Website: bh-photo
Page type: billing-address
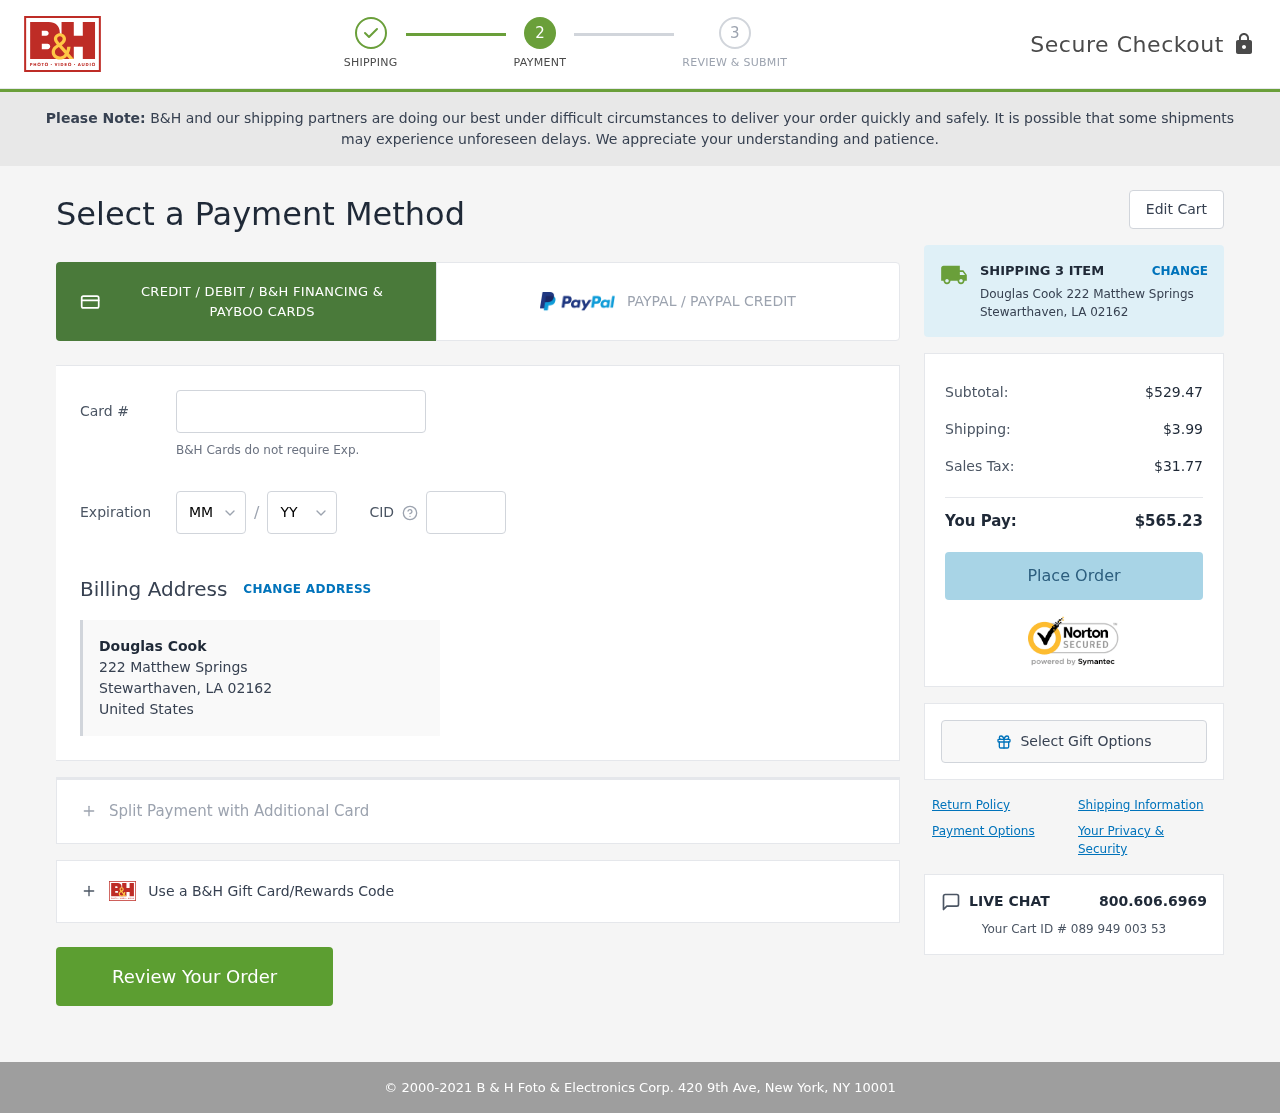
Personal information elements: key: PII_CARD_CVV
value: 7022
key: PII_CARD_EXPIRY_MONTH
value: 04
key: PII_CARD_EXPIRY_YEAR
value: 27
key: PII_CARD_NUMBER
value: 3756 0026 8831 231
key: PII_CITY
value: Stewarthaven
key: PII_COUNTRY
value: United States
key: PII_FULLNAME
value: Douglas Cook
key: PII_POSTCODE
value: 02162
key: PII_STATE_ABBR
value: LA
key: PII_STREET
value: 222 Matthew Springs
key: PII_FULLNAME2
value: Douglas Cook
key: PII_CITY_STATE
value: Stewarthaven, LA
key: PII_POSTCODE_FULL
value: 02162
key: PII_POSTCODE_NUMERIC
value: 2162
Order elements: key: ORDER_NUM_ITEMS
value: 3
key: ORDER_SUBTOTAL
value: $529.47
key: ORDER_SHIPPING_COST
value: $3.99
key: ORDER_TAX
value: $31.77
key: ORDER_TOTAL
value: $565.23
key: ORDER_ID
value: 089 949 003 53